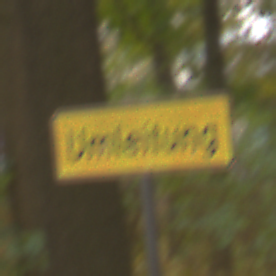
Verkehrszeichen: Umleitungsankuendigung
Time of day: Midday
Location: Outdoor (Nature)
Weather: Overcast
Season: NotSpecified
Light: Natural